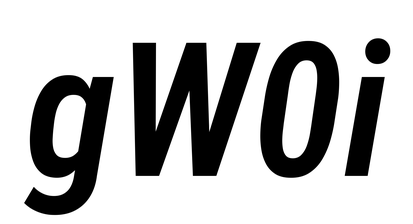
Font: Roboto-Italic_Condensed_SemiBold_Italic